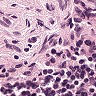
Metastatic tissue present: no